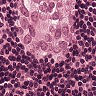
Metastatic tissue present: yes